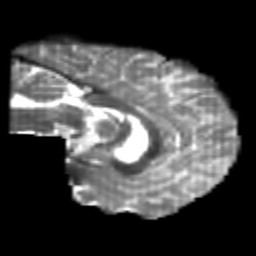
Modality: T2w
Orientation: sagittal
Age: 20
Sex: male
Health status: healthy
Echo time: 0.074 s